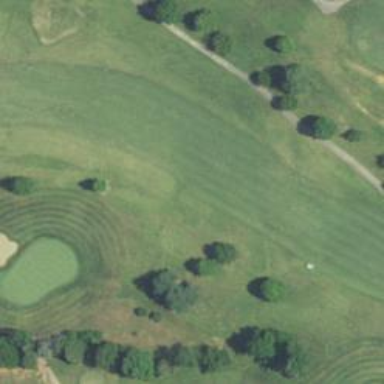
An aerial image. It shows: View of golf hole.